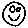
Label: smiley face